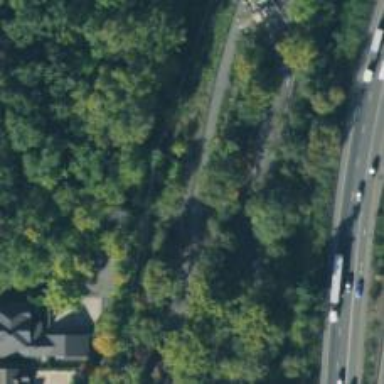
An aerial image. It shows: Asphalt cycleway alongside abandoned railway.